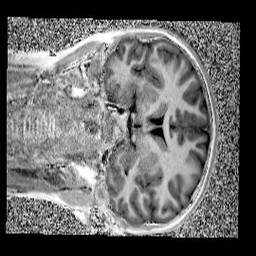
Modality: UNIT1
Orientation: coronal
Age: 11
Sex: male
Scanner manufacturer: siemens
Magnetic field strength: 3 T
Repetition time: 4 s
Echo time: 0.00299 s